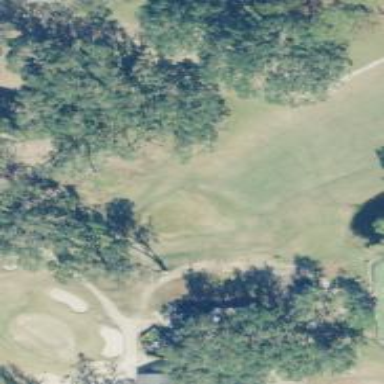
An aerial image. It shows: Golf hole.